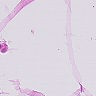
Metastatic tissue present: no